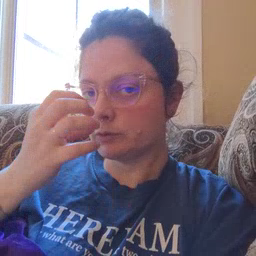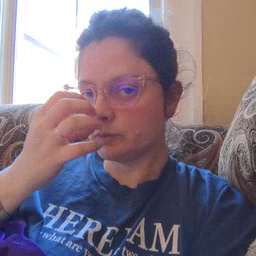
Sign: clown